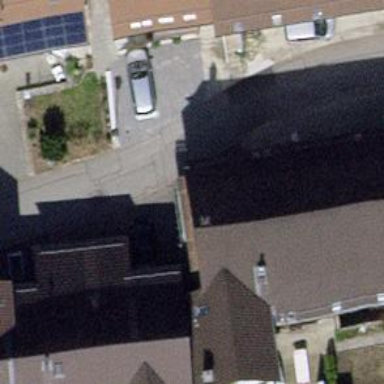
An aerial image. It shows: Residential road with asphalt surface.